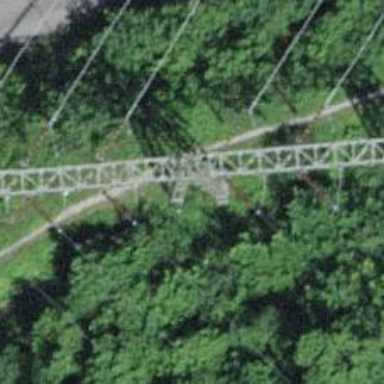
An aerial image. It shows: Power tower.